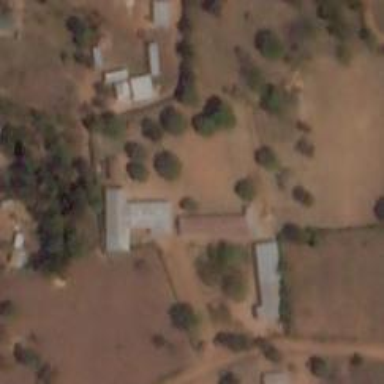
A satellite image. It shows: School.